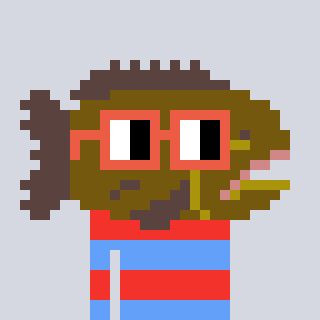
a pixel art character with square orange glasses, a grouper-shaped head and a blue-colored body on a cool background